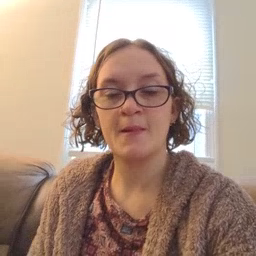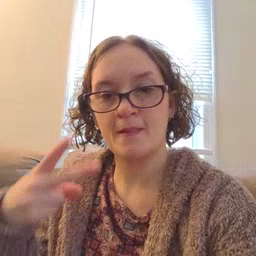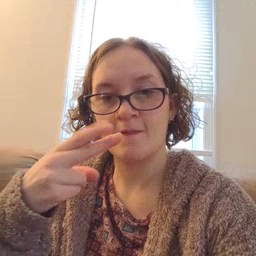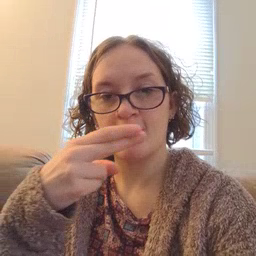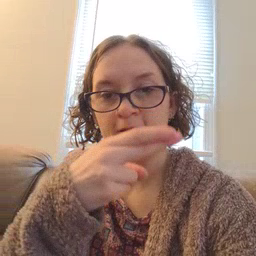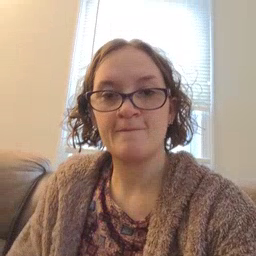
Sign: scissors